Field crop: maize
Growth stage: 2
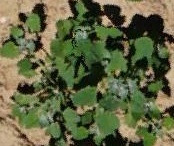
Species: chenopodium